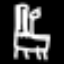
Label: chair